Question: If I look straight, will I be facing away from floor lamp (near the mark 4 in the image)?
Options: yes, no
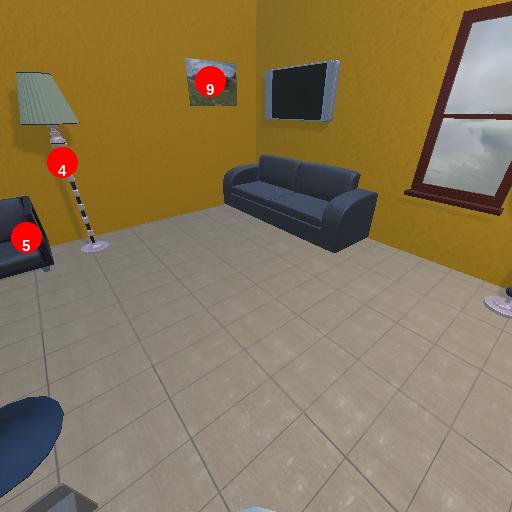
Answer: yes